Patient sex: M
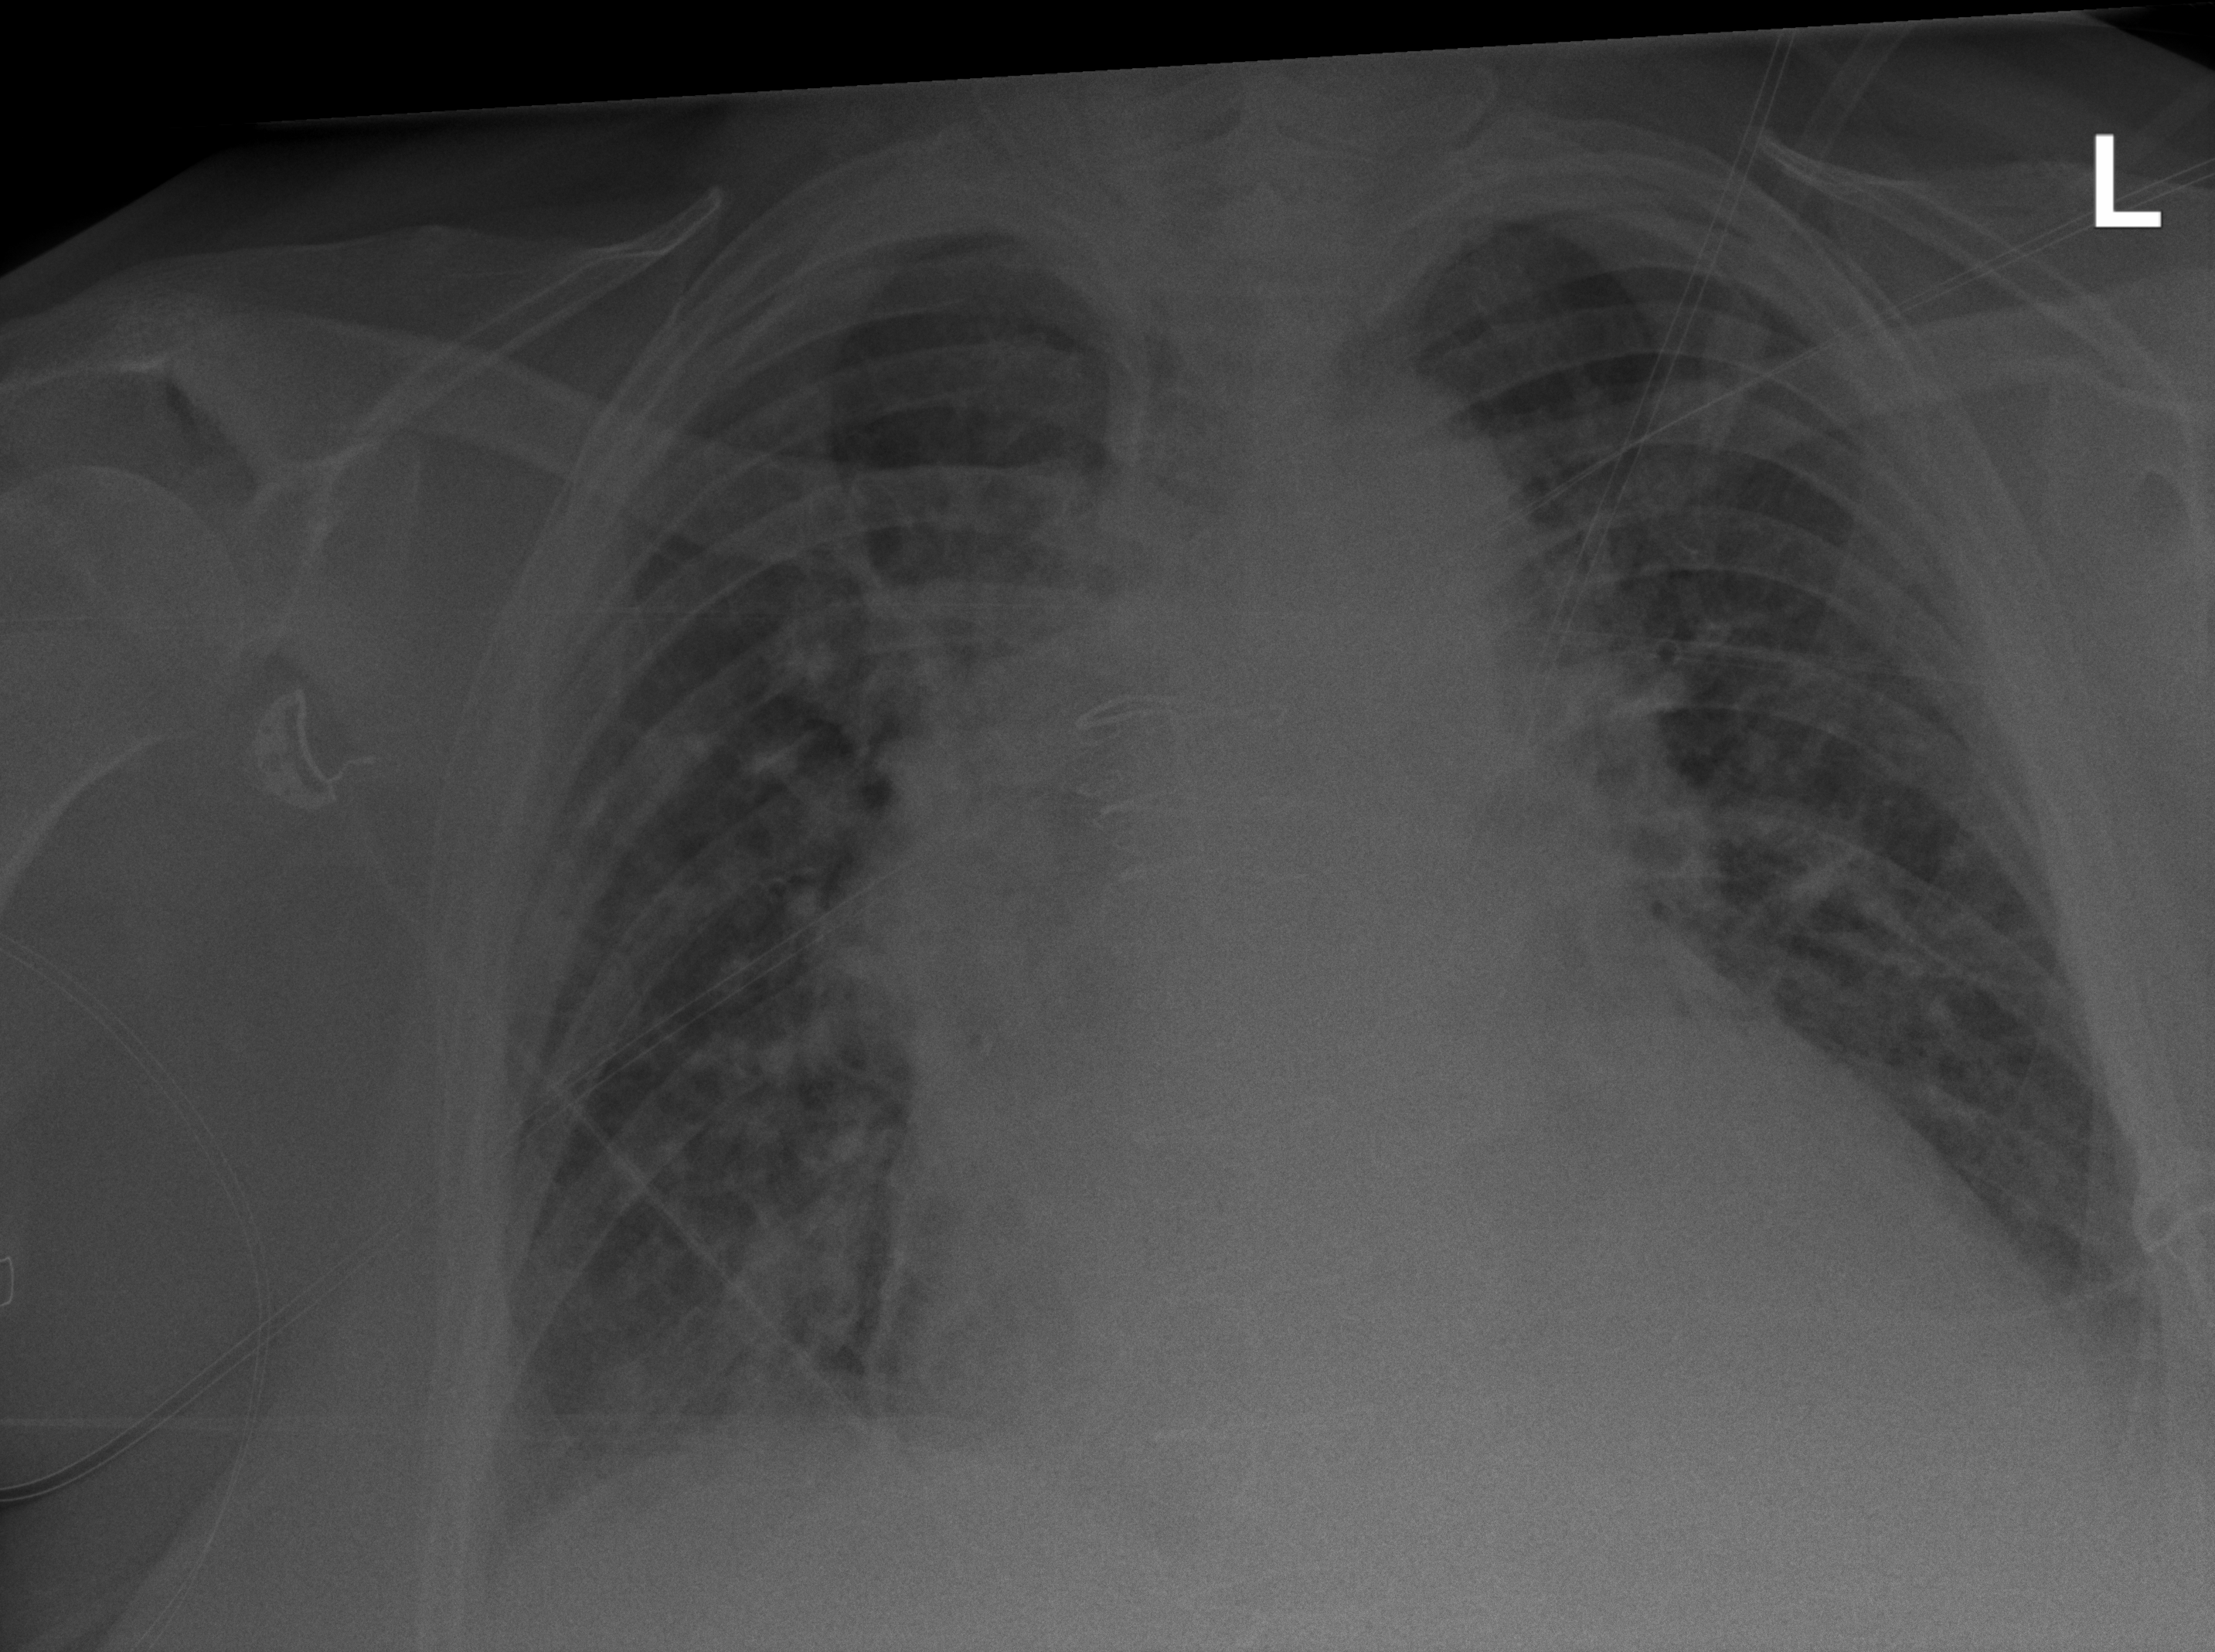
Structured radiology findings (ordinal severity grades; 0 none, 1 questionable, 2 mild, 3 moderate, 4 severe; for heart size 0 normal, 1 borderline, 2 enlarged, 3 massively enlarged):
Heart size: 2
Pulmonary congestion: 3
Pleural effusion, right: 2
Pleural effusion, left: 2
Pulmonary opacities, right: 3
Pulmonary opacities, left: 3
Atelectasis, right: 2
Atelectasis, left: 2